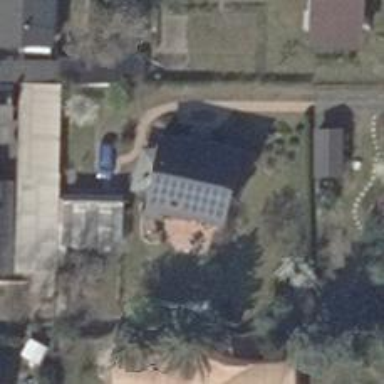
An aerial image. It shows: Solar-powered generator using photovoltaic technology. This small installation generates electricity through solar photovoltaic panels.